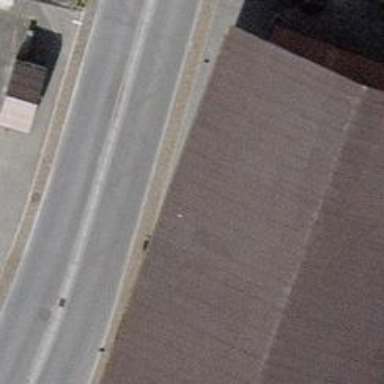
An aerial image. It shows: Bus stop along the road.